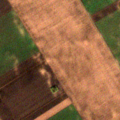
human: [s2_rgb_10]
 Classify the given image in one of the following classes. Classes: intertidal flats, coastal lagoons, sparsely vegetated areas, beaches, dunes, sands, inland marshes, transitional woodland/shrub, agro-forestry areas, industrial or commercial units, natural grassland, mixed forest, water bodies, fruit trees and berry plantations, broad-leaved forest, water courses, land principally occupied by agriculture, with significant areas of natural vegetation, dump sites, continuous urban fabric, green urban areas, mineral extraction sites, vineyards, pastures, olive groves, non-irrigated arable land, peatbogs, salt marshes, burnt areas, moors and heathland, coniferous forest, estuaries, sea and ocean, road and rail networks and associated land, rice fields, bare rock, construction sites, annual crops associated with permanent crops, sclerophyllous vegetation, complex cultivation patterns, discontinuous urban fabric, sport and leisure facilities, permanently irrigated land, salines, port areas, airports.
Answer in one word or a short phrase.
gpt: non-irrigated arable land